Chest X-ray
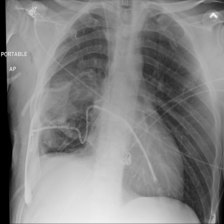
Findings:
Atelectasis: negative
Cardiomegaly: negative
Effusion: negative
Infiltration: negative
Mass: negative
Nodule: negative
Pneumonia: negative
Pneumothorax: negative
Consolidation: negative
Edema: negative
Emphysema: negative
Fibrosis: negative
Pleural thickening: negative
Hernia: negative